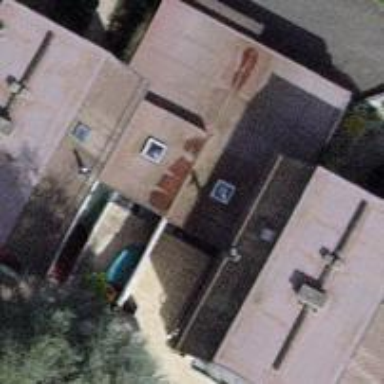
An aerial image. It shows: View of roof of building.